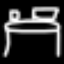
Label: bed